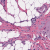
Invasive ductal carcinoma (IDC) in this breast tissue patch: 1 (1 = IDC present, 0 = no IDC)